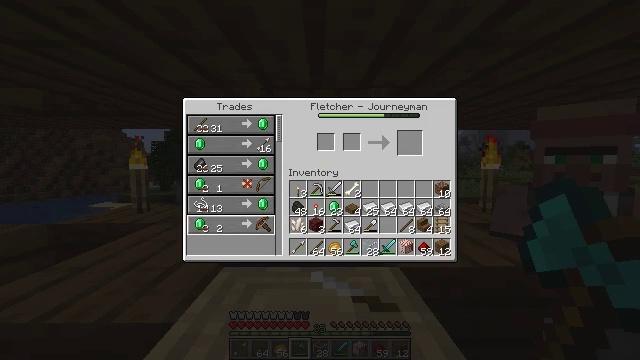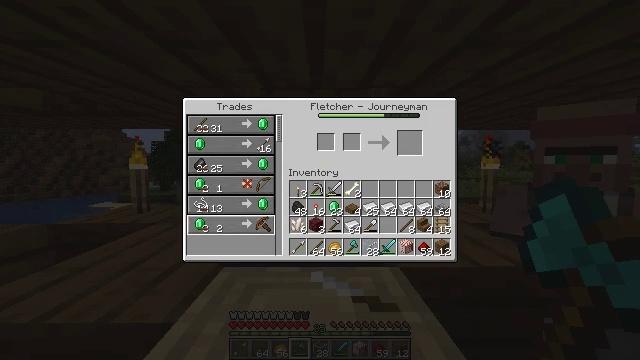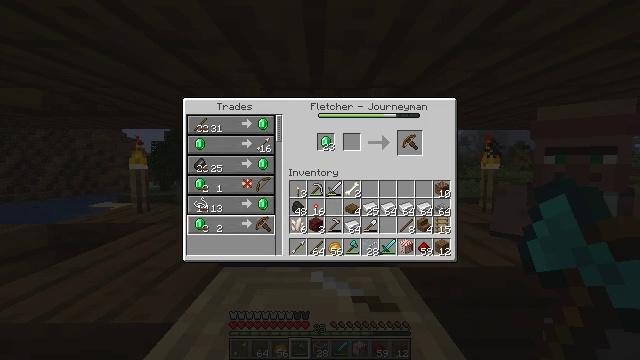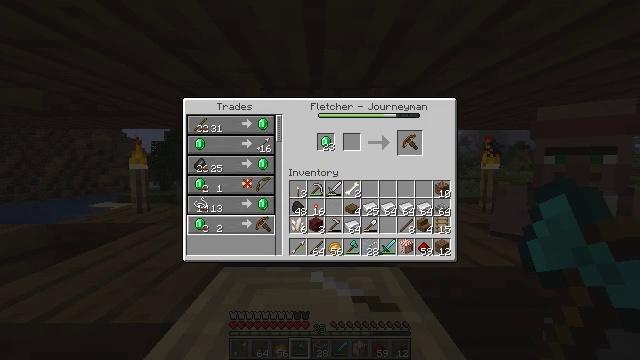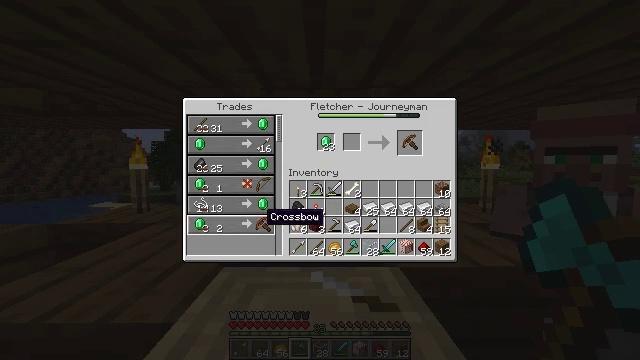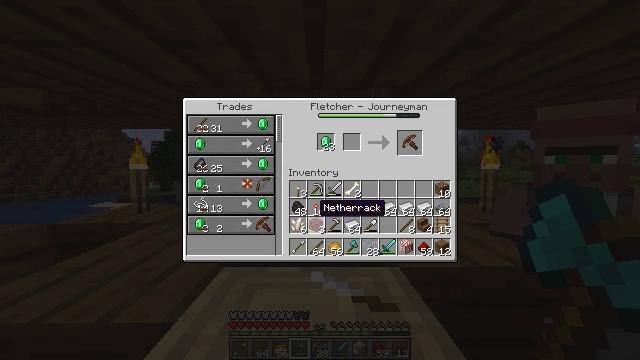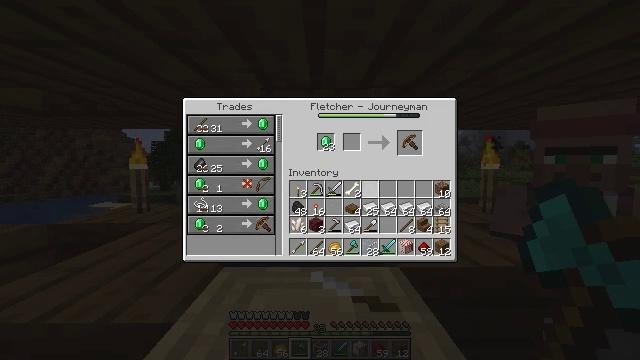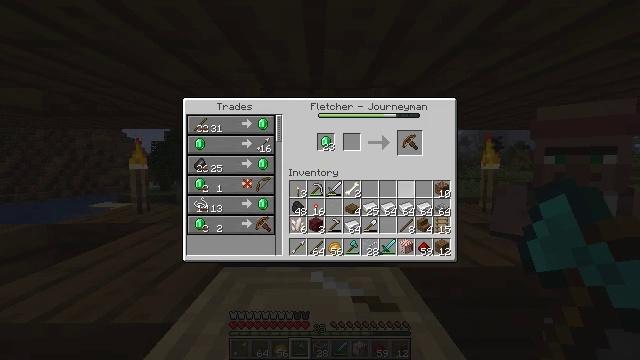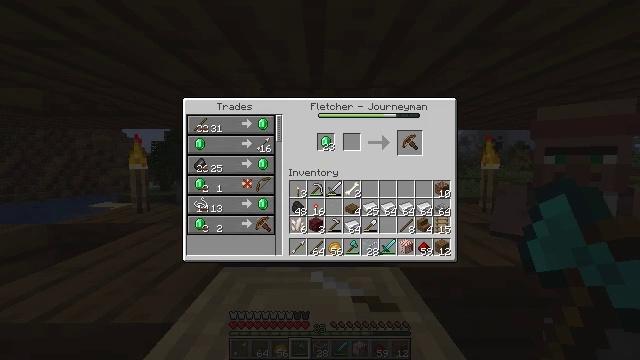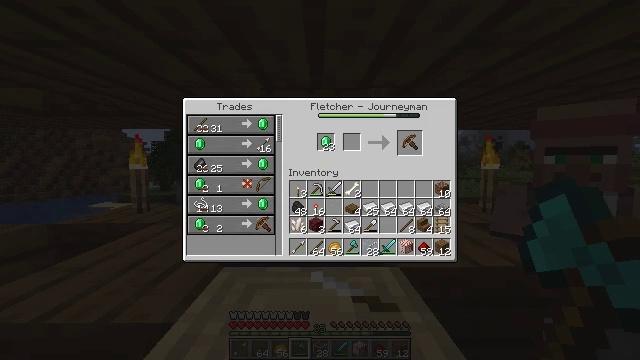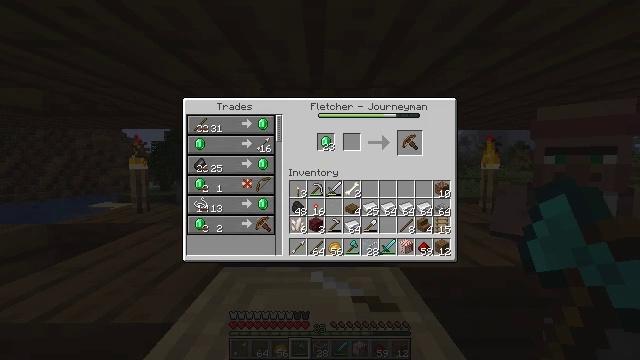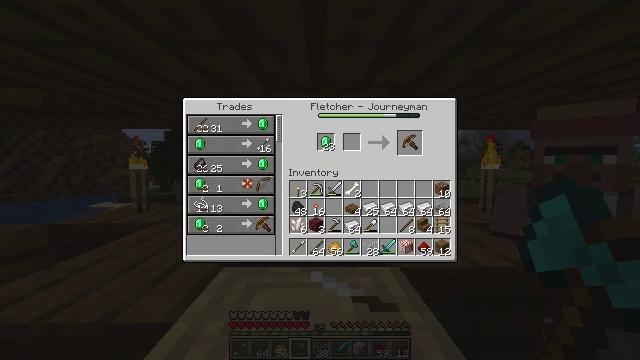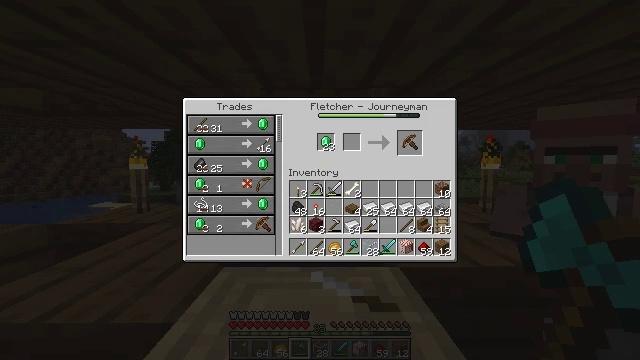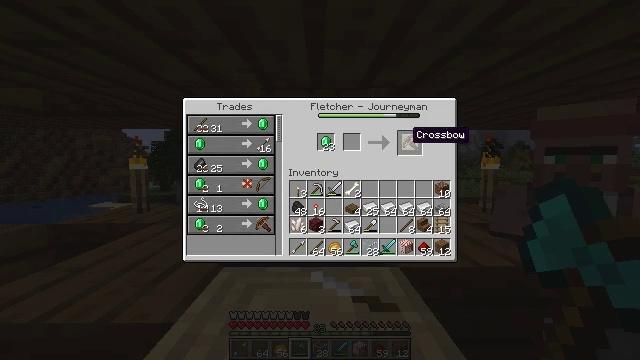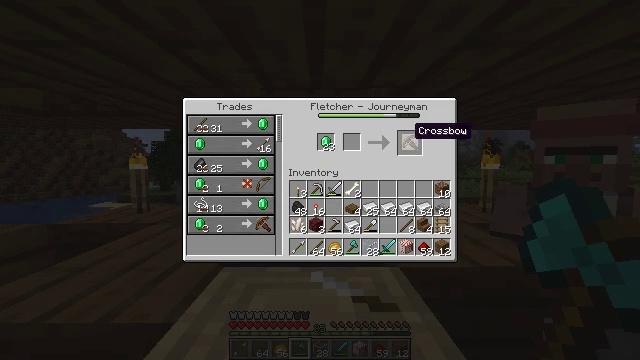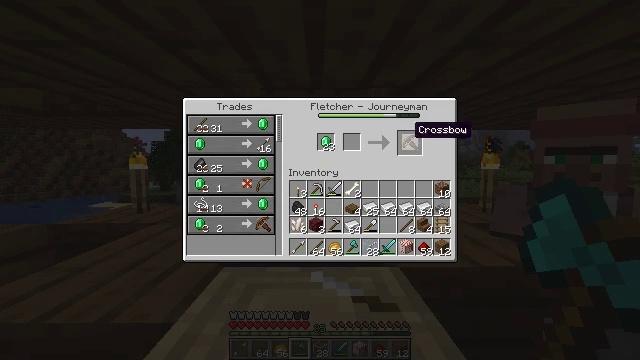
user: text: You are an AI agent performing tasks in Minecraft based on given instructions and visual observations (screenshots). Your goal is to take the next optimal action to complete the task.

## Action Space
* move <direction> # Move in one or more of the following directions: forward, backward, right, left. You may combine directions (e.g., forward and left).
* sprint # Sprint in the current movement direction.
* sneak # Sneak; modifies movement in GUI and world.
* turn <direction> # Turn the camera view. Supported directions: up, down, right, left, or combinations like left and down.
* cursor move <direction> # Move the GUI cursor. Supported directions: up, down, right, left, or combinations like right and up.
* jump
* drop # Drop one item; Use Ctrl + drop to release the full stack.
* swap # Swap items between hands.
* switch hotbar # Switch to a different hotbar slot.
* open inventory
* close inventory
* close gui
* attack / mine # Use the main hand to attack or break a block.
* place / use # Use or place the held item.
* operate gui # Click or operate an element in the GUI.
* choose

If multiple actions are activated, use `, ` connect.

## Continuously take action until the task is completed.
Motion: motion action
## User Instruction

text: Assemble materials to create a crossbow.
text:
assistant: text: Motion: no_op
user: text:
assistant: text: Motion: operate gui
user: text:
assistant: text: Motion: operate gui
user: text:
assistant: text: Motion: cursor move right
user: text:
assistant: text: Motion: cursor move right and up
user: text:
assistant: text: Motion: cursor move right and up
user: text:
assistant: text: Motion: cursor move right and up
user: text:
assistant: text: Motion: cursor move up
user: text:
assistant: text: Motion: cursor move up
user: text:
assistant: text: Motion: no_op
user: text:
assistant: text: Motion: no_op
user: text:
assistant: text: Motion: no_op
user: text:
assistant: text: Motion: cursor move up
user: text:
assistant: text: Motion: no_op
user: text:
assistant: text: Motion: no_op
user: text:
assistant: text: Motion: no_op
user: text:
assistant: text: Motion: operate gui
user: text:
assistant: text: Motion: cursor move down, operate gui
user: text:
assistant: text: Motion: cursor move down
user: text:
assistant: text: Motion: cursor move down
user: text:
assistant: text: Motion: cursor move down
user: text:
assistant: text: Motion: no_op
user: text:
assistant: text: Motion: no_op
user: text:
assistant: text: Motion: no_op
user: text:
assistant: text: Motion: operate gui
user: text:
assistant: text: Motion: operate gui
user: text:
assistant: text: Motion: operate gui
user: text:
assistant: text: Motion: no_op
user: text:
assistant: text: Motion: cursor move up
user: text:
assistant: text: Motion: cursor move up